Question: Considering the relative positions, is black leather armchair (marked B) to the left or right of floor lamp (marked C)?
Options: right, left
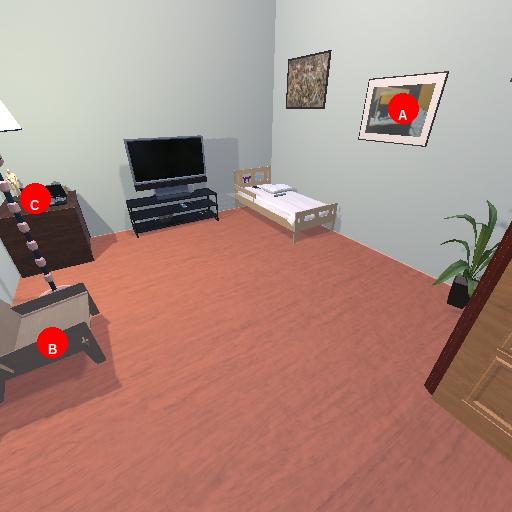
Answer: right